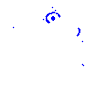
Particle: proton